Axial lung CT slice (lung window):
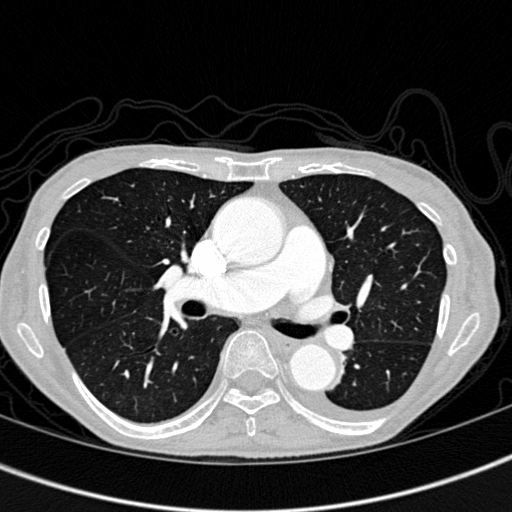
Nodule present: no